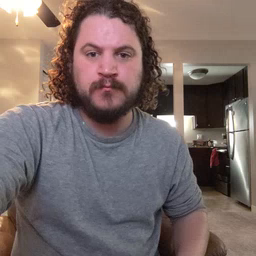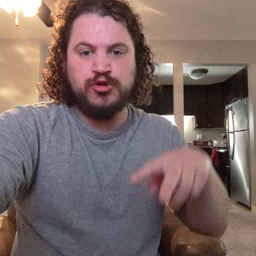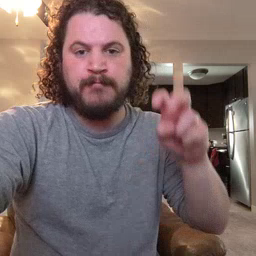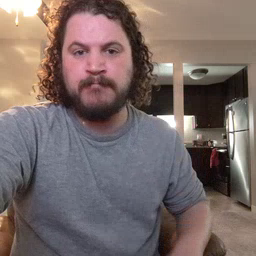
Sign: jump